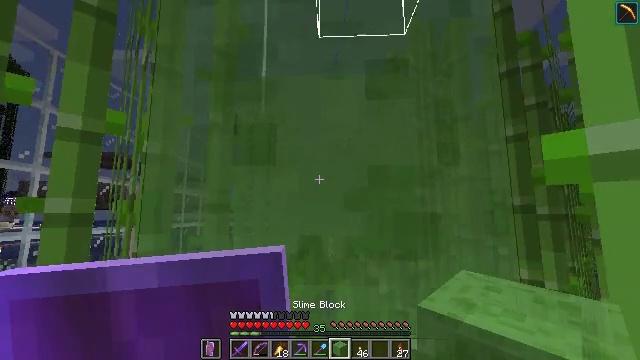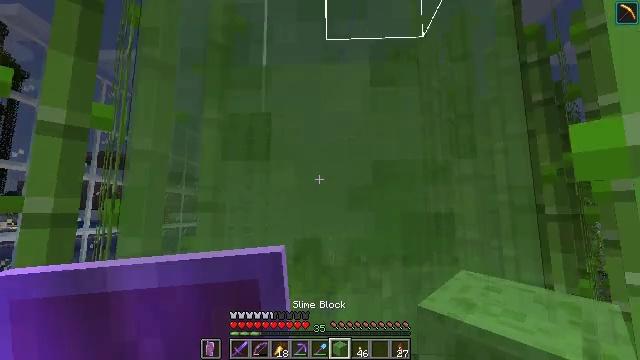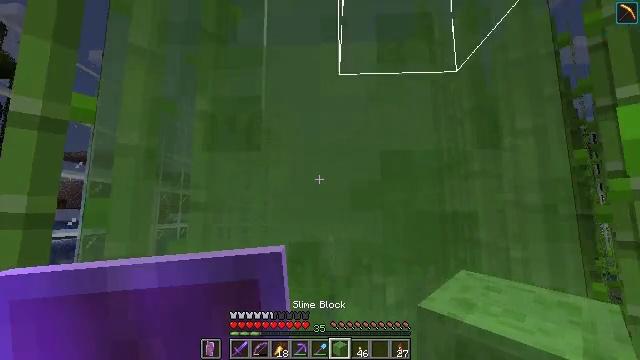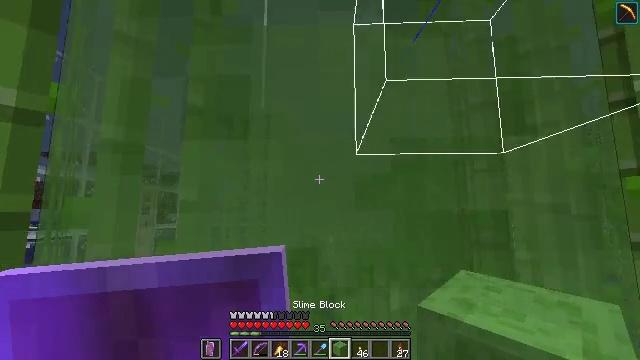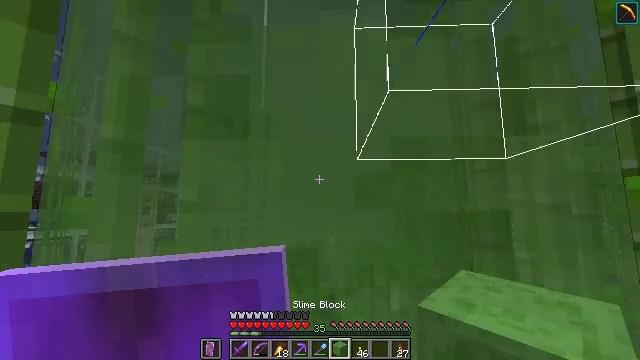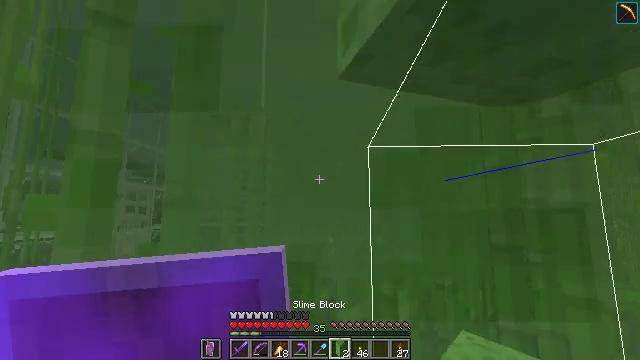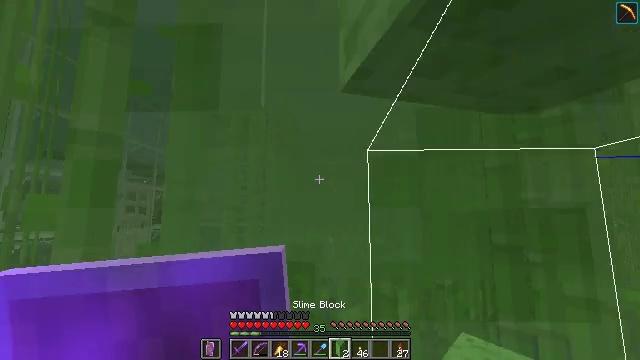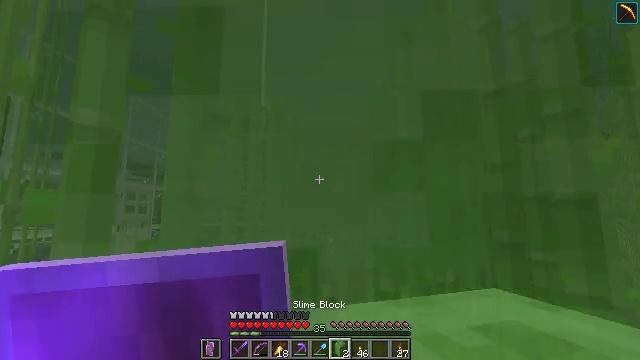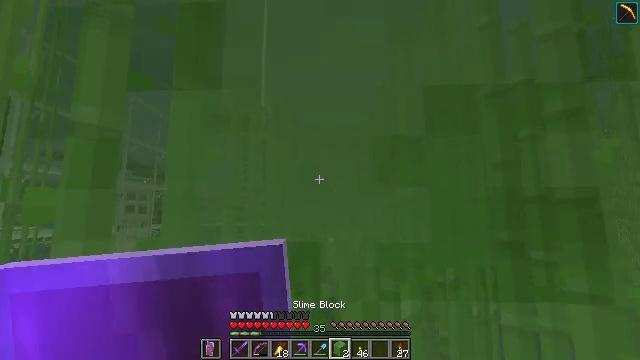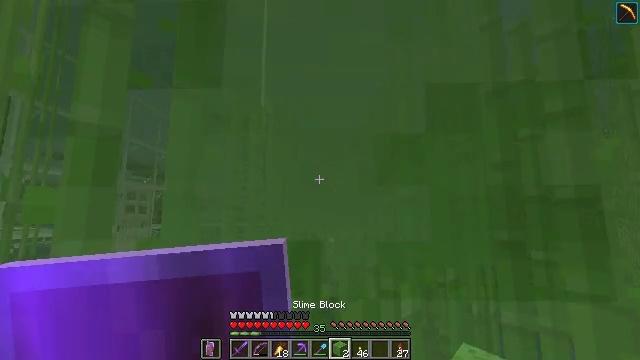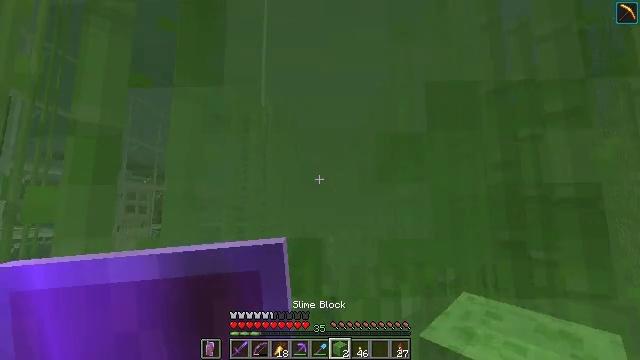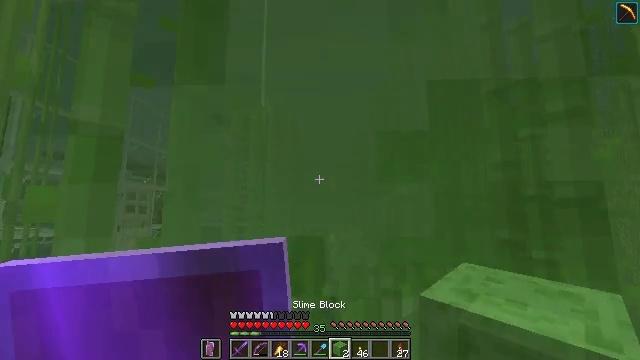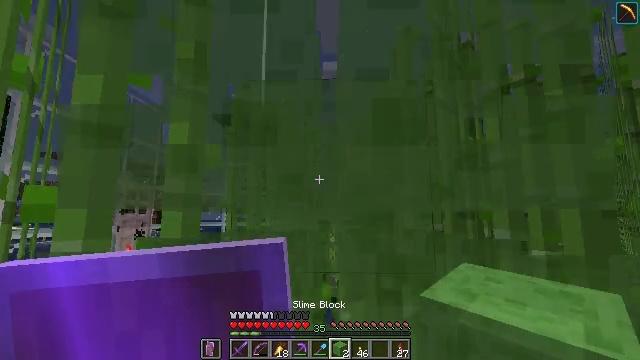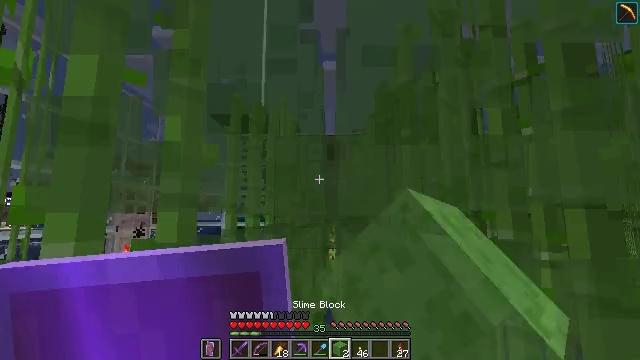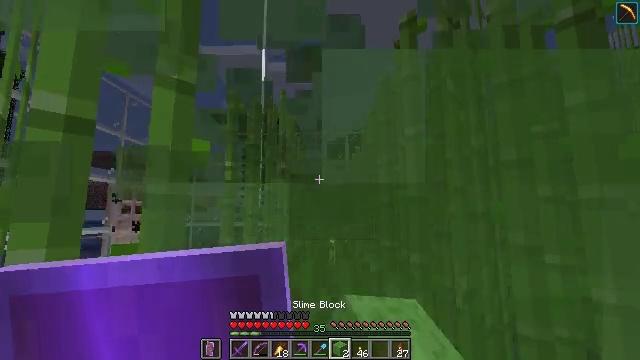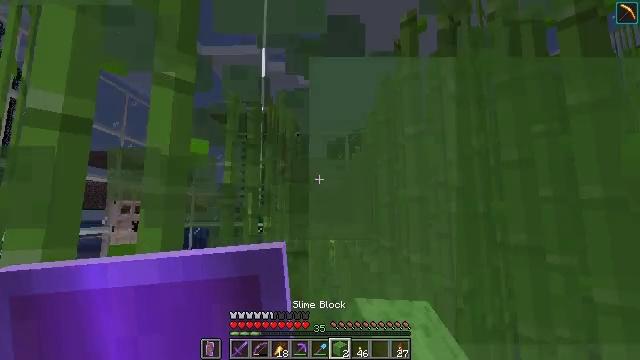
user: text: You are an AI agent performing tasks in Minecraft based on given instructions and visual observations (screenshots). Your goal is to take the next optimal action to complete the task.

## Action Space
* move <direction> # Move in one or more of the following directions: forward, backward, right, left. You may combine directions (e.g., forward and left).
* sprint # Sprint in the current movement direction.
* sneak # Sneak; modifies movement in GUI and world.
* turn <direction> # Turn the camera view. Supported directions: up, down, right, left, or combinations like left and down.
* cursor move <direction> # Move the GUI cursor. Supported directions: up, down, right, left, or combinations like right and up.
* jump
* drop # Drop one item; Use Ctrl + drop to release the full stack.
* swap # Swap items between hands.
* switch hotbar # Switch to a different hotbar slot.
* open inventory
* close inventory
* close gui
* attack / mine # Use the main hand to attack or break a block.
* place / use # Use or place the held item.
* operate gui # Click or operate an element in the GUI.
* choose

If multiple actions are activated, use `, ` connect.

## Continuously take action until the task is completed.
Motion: motion action
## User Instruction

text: Retrieve slime block by mining it.
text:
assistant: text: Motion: move forward, sneak
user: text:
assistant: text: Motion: move forward, sneak
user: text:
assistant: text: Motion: move forward, sneak
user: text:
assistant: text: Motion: move forward, sneak
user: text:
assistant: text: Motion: move forward, sneak
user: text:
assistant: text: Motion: move forward, sneak
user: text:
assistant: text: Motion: move forward, sneak
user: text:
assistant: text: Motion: move forward, sneak
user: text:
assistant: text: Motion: move forward, sneak
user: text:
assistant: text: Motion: move forward, sneak
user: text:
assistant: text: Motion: move forward, sneak
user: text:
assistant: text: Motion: move forward, sneak, attack / mine
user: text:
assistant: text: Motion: move forward, sneak, attack / mine
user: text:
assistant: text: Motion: move forward, sneak, attack / mine
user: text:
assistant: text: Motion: move forward, sneak
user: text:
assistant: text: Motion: move forward, sneak
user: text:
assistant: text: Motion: move forward, sneak
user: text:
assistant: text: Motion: move forward, sneak
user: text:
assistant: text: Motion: move forward, sneak
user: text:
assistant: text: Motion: move forward, sneak
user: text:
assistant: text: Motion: move forward, sneak
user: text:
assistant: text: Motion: move forward, sneak
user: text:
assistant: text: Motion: move forward, sneak
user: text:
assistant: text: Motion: move forward, sneak
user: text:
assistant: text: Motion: move forward, sneak
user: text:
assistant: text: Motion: move forward, sneak
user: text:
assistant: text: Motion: move forward, sneak
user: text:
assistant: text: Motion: move forward, sneak
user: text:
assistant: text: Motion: move forward, sneak
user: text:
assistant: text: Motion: move forward, sneak